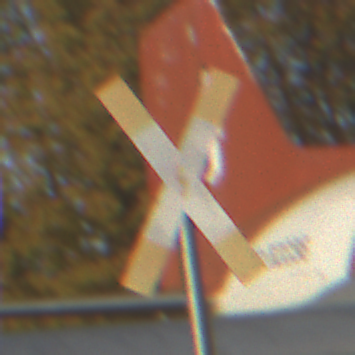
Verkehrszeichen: Andreaskreuz
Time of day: SunriseSunset
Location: Outdoor (Special)
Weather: Clear
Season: NotSpecified
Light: Natural